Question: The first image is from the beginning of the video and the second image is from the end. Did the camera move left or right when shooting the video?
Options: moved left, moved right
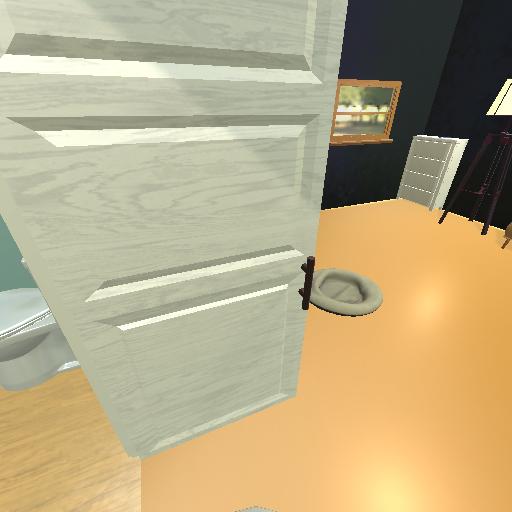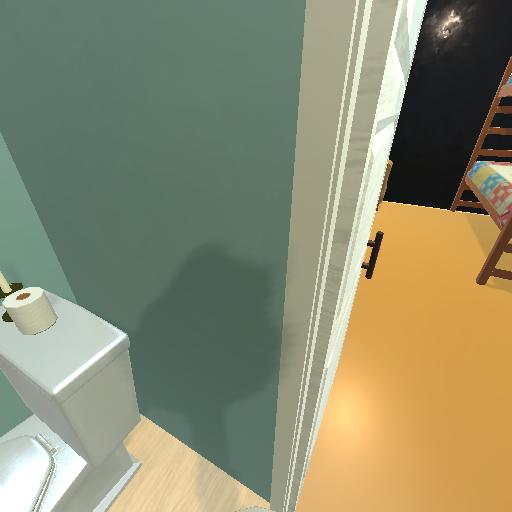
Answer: moved left